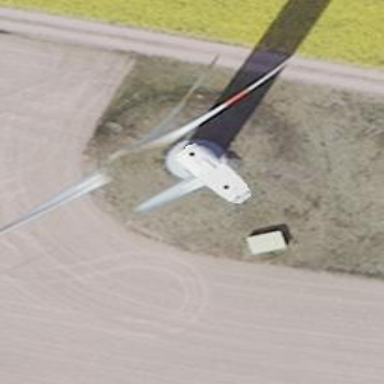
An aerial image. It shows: Wind generator using wind turbines of horizontal axis.